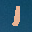
Label: 1